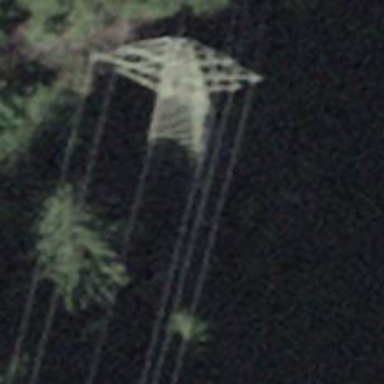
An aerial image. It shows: Power line in the image.